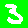
Digit: 3